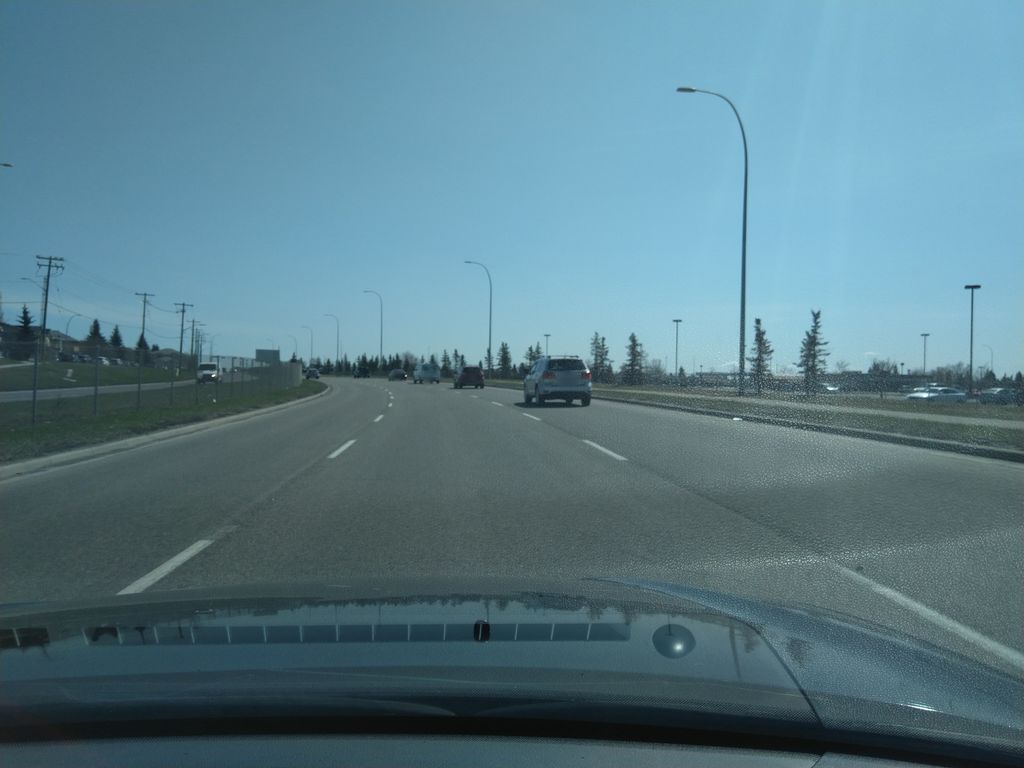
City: calgary